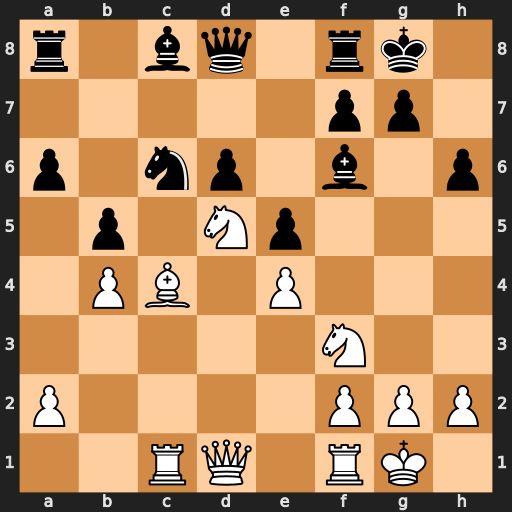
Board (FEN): r1bq1rk1/5pp1/p1np1b1p/1p1Np3/1PB1P3/5N2/P4PPP/2RQ1RK1
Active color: w
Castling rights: -
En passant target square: -
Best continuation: Nxf6+ Qxf6 Bd5 Nxb4 Bxa8